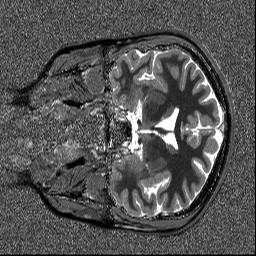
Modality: T1map
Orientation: coronal
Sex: female